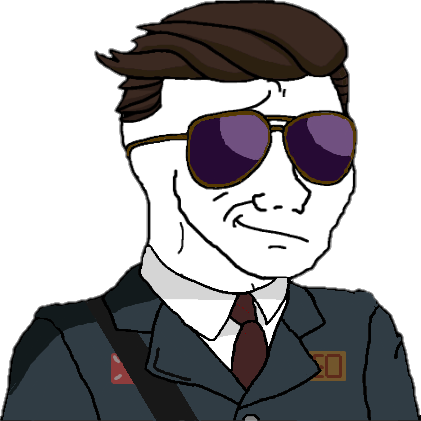
Label: 5_Smugjak